Question: I just finished going through this pascal triangle project and the the output is not a proper triangle , anyone have any idea why this is happening , the spacing looks about right its just the alignment that's way off
'''
#include <string>
#include <iostream>
using namespace std;
int factorial(int numPar); //the factorial function will recieve a number, and return that number's factorial
int pascalNum(int rowPar, int elementPar);
int main(){
//declarations
string strOutput = "";
int userNum;
int rowCounter = 0;
int elementCounter = 0;
int columnsPerRow = 1;
int spaces;
int initialSpaces;
int counter = 0;
//get user input
cout << "Enter an integer from 1 to 10: ";
cin >> userNum;
while (userNum > 10 || userNum < 1){
cout << "Invalid entry: " << endl;
cin >> userNum;
}
initialSpaces = userNum + 4; //needed to make the triangle an isoscoles, and keep it away from left
//calculations
while ((rowCounter + 1) <= userNum){
for (counter = initialSpaces; counter > 0; counter--){
strOutput = strOutput + " ";
}
while (elementCounter < columnsPerRow){
strOutput = strOutput + to_string(pascalNum(rowCounter, elementCounter));
if (pascalNum(rowCounter, elementCounter) < 10){
spaces = 3;
}
else if (pascalNum(rowCounter, elementCounter) < 100){
spaces = 2;
}
else if (pascalNum(rowCounter, elementCounter) < 1000){
spaces = 1;
}
while (spaces > 0){
strOutput = strOutput + " ";
spaces = spaces - 1;
}
elementCounter = elementCounter + 1;
}
cout << strOutput << endl;
columnsPerRow = columnsPerRow + 1;
elementCounter = 0;
rowCounter = rowCounter + 1;
//initialSpaces--; //this makes there be less and less space until the triangle starts
strOutput = "";
}
system("pause>nul");
return 0;
}
int factorial(int numPar) {
//declarations
int counter = 1;
int numResult = 1;
int initial = numPar;
if (numPar > 1){
while (counter <= numPar){
numResult = numResult * counter;
counter++;
}
return numResult;
}
else
return 1;
}
int pascalNum(int rowPar, int elementPar){
int answer;
answer = factorial(rowPar) / (factorial(elementPar) * factorial(rowPar - elementPar));
return answer;
}
'''
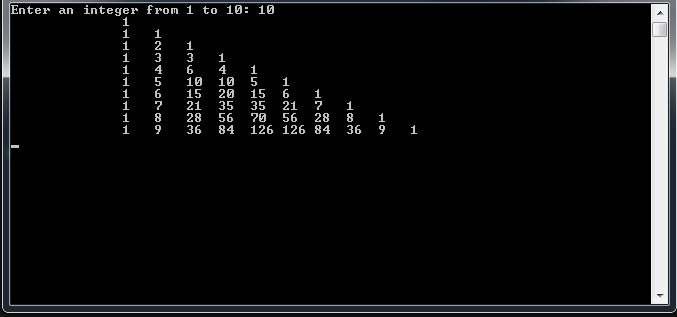
Answer: Well, you're going about the layout wrong. First you've got to work out your number cell layout. You've got the start of code that does this, but you put all the extra spaces on the right.
What you probably want is something that's centered. Which means that, for a maximum of three digits, you'll want the one padding space on the left, and for one digit, you want a space on either side. And overall you want one space between cells. So your padding code changes to:
'''
for(int elementCounter = 0; elementCounter < columnsPerRow;
elementCounter = elementCounter + 1){
// Don't Repeat Yourself
int num = pascalNum(rowCounter, elementCounter);
string numStr = to_string(num);
if (num < 10){
numStr = numStr + " ";
}
if (num < 100){
numStr = string(" ") + numStr;
}
strOutput += numStr;
}
'''
Now that you know your code has cells with three possible digits and one padding space, draw out what it should look like for a small test case:
'''
###
### ###
### ### ###
'''
Now look at the pattern, and lo, there are two indent spaces on the left per row, or '2 * (9 - r)' total, where 'r' goes from '0' to '9'. Fix your outer (row) loop accordingly and get rid of the 'initialSpaces' stuff:
'''
while ((rowCounter + 1) <= userNum){
for (counter = 2 * (9 - rowCounter); counter > 0; counter--){
strOutput = strOutput + " ";
}
// ... continue as above ...
'''
And that should fix things. Moral of the story:
# Don't forget to draw up your expected output format.
Use graph paper if you have to.